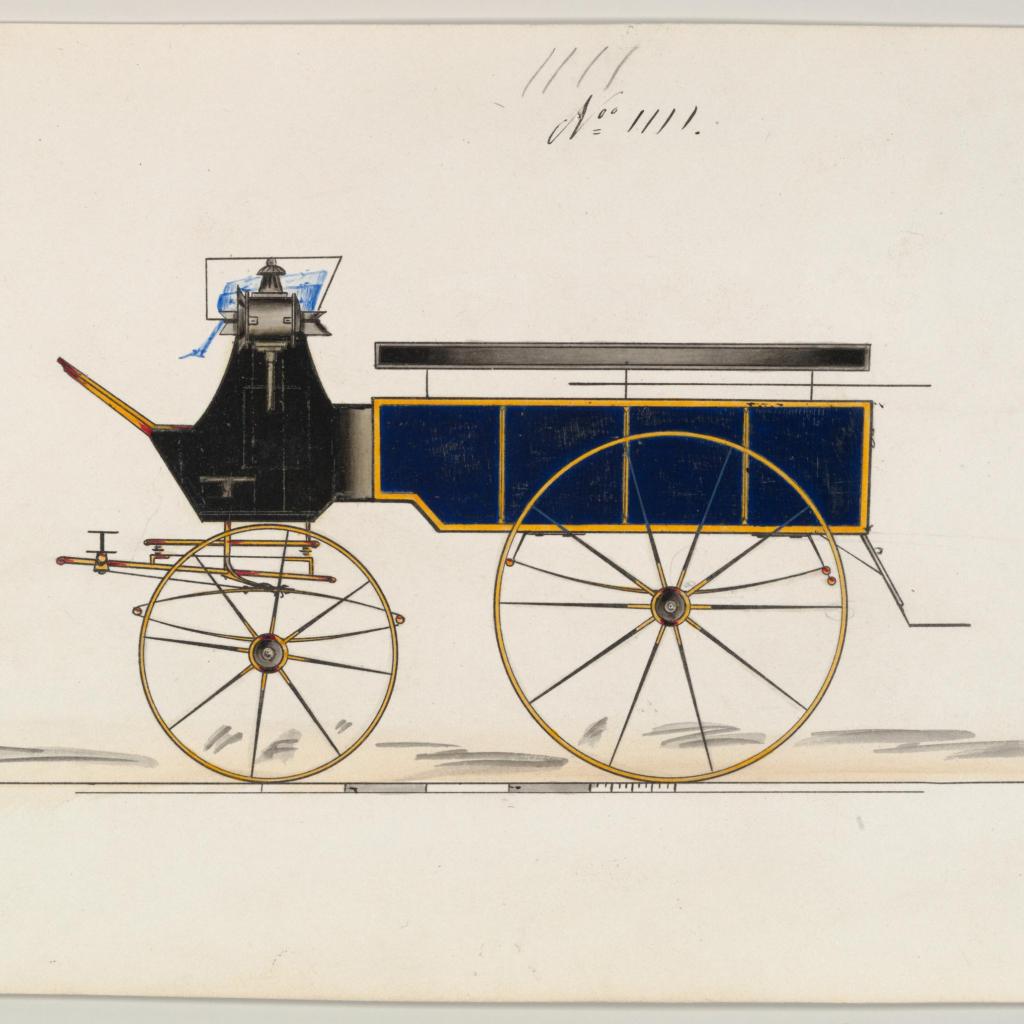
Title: Design for Wagonette, no. 1111
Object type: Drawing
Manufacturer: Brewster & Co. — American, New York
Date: ca. 1870
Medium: Pen and black ink, watercolor and gouache with gum arabic
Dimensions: sheet: 5 15/16 x 9 7/16 in. (15.1 x 24 cm)
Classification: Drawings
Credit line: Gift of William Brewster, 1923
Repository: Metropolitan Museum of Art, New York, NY